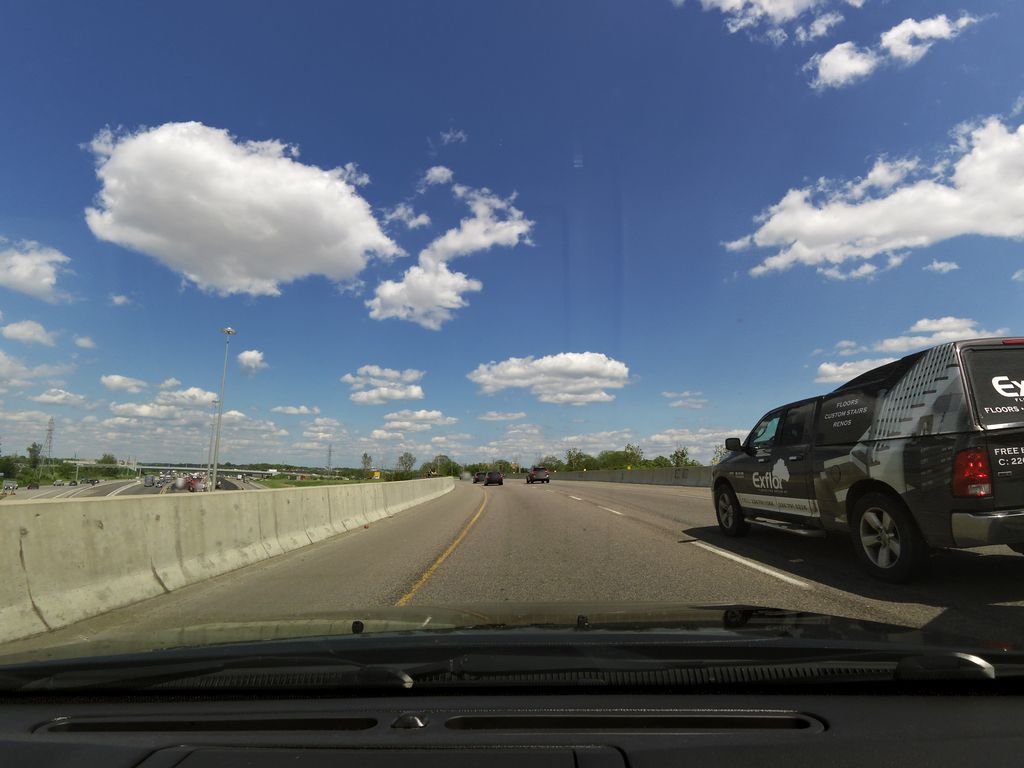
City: kitchener-waterloo